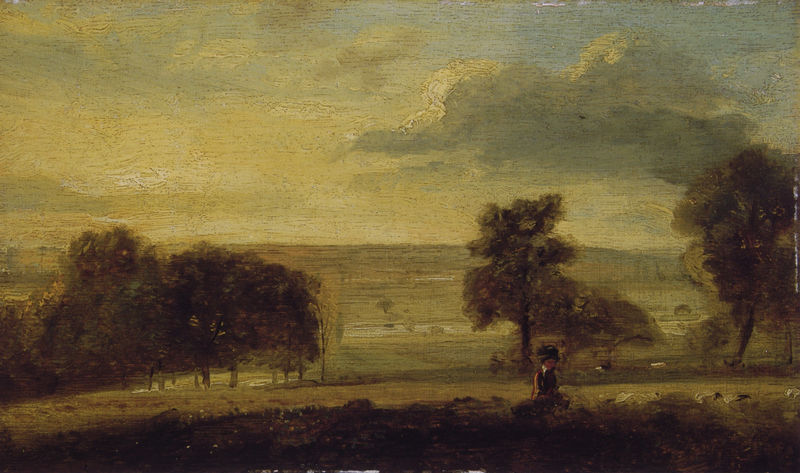
Titel: Dedham Vale with a Shepherd
Künstler: John Constable
Institution: (Privatsammlung)
Schlagwörter: baum, blau, blätter, dunkel, gemälde, gewitter, himmel, laub, mann, schatten, wasser, weiß, wolken, bäume, fluss, gelb, grün, impressionismus, landschaft, mädchen, ocker, see, sitzen, teich, ufer, äste, abend, blumen, braun, frau, grau, hintergrund, hut, licht, schwarz, straße, vordergrund, ölbild, dame, gras, hunde, rasen, tier, tiere, weg, wiese, wolke, beige, malerei, mensch, bild, öl, dämmerung, ebene, felder, ferne, horizont, hügel, morgen, natur, stamm, strauch, vieh, vögel, weide, weite, zweige, busch, büsche, gehen, gewässer, pastos, pfad, sonne, corot, gold, sitzend, kind, person, england, tal, wald, garten, hellblau, düster, ente, nachmittag, warm, abstrakt, mauer, allee, aue, farbe, hecke, sonnenuntergang, tag, vergilbt, idylle, romantik, ölgemälde, constable, querformat, stämme, blue, hat, red, white, black, dark, gray, green, painting, woman, yellow, woken, brown, abendstimmung, gestalt, höhe, gemalt, spaziergang, windig, wolkig, leinwand, laubbaum, cloud, clouds, man, sky, tree, tonig, laubbäume, field, hill, lake, landscape, orange, horizon, trees, waagerecht, autumn, forest, grass, light, river, bushes, road, meute, shadow, animals, bird, walking, paysage, fall, bright, meadow, outside, human, spring, leaves, board, bush, pond, impressionist, gewitterwolke, figure, outdoors, fields, sunset, turner, paint, sheep, dutch, friedrich, sunrise, worker, spaziergängerin, umbrella, painted, vögl, baumzeile, earth, vista, ugly, trunks, distant, quellwolke, au, 19. jahrhundert, 18. jahrhundert, aquarell, herbst, frau wiese, cumulus, thbäume, landschaft frau, puke, firnniss